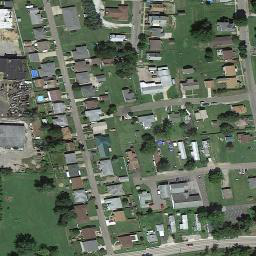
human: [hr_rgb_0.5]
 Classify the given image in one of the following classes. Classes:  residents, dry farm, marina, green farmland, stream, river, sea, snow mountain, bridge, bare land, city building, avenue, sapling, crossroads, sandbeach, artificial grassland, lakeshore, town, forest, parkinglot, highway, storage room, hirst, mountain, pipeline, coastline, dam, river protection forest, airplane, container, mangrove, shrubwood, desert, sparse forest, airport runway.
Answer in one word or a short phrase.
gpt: town